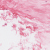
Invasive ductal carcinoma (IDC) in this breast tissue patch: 0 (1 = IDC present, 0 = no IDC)